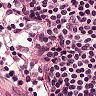
Metastatic tissue present: no